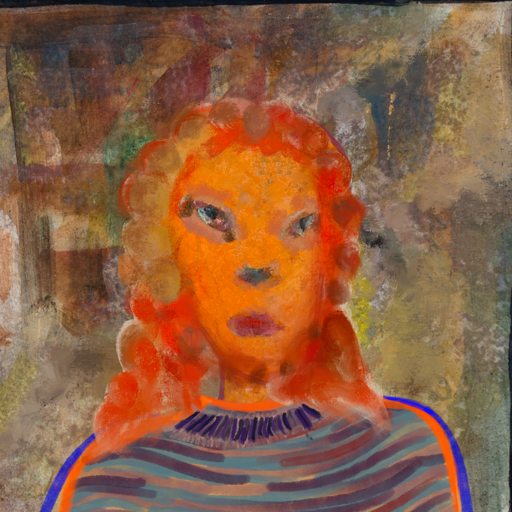
Background: Mosgoul, Head And Neck Front: Hypocrite, Face Front: Boggyland, Bust: Experience, Hair Front: Rupkatha, Head Accessory: Blank, Second Necklace: Blank, Necklace: HillGirl, Baby: Blank